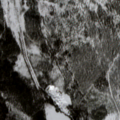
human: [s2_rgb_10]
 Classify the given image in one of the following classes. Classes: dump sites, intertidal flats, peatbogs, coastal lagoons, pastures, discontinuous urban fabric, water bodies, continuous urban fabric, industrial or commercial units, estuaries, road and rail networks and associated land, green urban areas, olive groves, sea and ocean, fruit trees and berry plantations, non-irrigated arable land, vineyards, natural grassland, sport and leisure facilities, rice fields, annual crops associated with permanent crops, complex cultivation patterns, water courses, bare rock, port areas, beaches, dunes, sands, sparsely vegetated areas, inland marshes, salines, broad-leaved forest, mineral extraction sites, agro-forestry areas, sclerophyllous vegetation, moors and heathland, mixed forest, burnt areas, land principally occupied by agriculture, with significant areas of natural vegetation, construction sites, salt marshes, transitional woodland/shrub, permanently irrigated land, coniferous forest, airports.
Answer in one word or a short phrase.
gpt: coniferous forest, transitional woodland/shrub